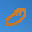
Label: 0